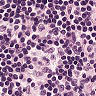
Metastatic tissue present: no